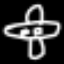
Label: airplane